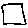
Label: square